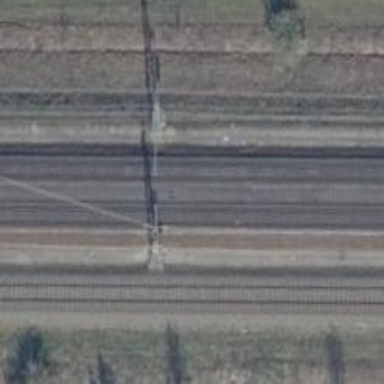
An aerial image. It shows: Railway line with electrified contact lines and ballastless track.